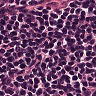
Metastatic tissue present: no